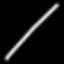
Label: line